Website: apple
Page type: payment
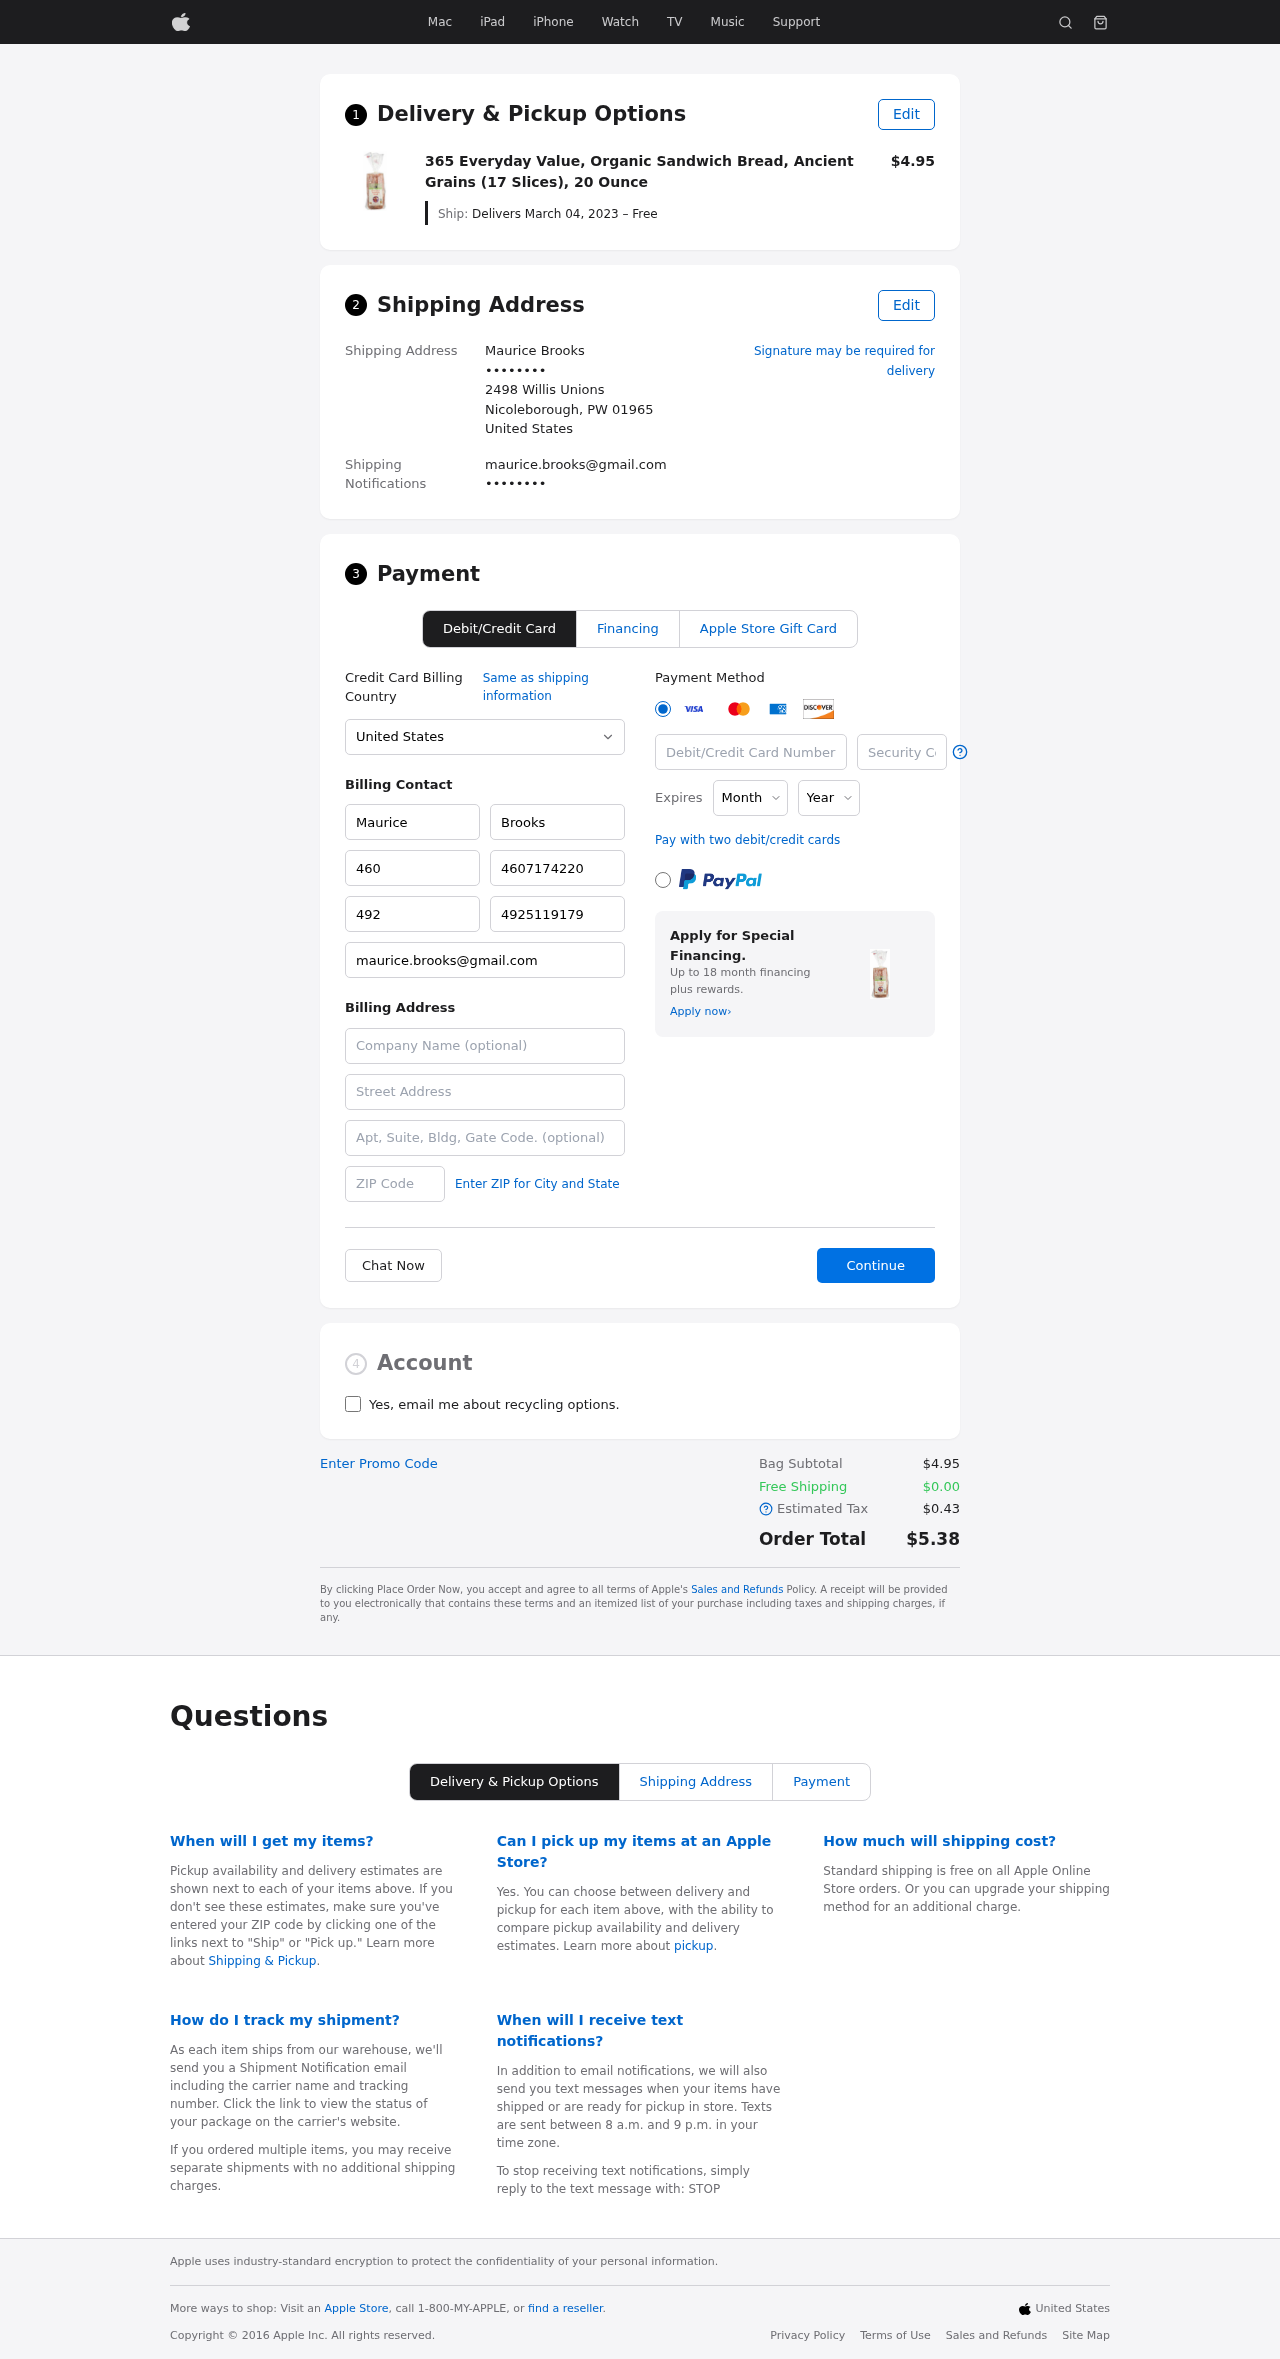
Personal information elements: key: PII_CARD_CVV
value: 7337
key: PII_CARD_EXPIRY_MONTH
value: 08
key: PII_CARD_EXPIRY_YEAR
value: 29
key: PII_CARD_NUMBER
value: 3746 6874 9255 545
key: PII_CITY_STATE_ZIP
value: Nicoleborough, PW 01965
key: PII_COUNTRY
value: United States
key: PII_EMAIL
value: maurice.brooks@gmail.com
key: PII_EMAIL2
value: maurice.brooks@gmail.com
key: PII_FIRSTNAME
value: Maurice
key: PII_FULLNAME
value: Maurice Brooks
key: PII_LASTNAME
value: Brooks
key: PII_PHONE3
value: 4607174220
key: PII_PHONE_ALT
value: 4925119179
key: PII_PHONE_ALT_AREA
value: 492
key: PII_PHONE_AREA
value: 460
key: PII_SECURITY_CODE
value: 0008
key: PII_STREET
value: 2498 Willis Unions
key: PII_PHONE
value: ••••••••
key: PII_PHONE2
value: ••••••••
Product elements: key: PRODUCT1_NAME
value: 365 Everyday Value, Organic Sandwich Bread, Ancient Grains (17 Slices), 20 Ounce
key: PRODUCT1_PRICE
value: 4.95
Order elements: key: ORDER_DELIVERY_DATE
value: Delivers March 04, 2023 – Free
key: ORDER_SUBTOTAL
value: $4.95
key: ORDER_SHIPPING_COST
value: $0.00
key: ORDER_TAX
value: $0.43
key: ORDER_TOTAL
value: $5.38